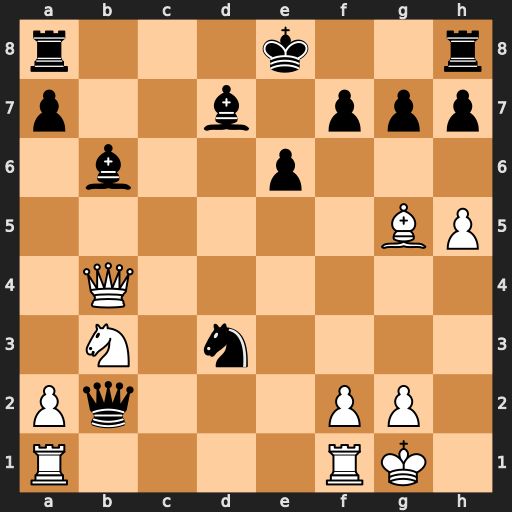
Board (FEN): r3k2r/p2b1ppp/1b2p3/6BP/1Q6/1N1n4/Pq3PP1/R4RK1
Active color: w
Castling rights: kq
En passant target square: -
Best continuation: Qe7#